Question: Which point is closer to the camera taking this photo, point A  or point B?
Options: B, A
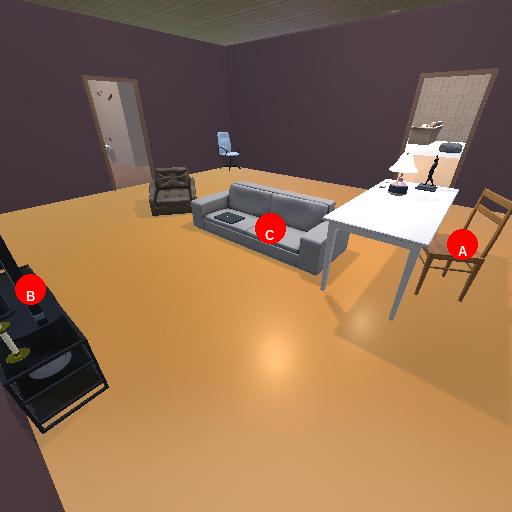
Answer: B